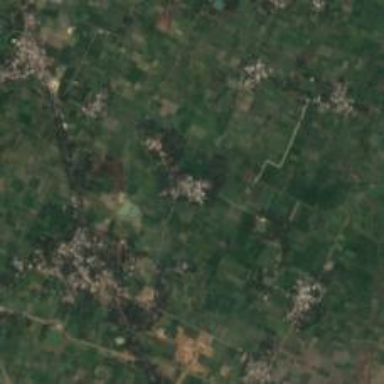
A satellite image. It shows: Village.